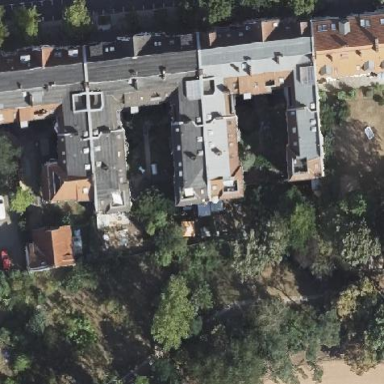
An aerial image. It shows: Building consisting of apartments with double saltbox roof shape.